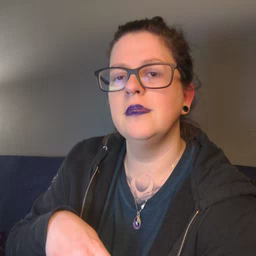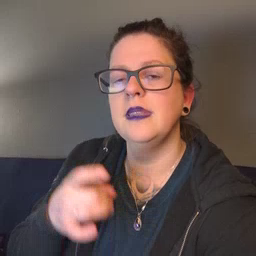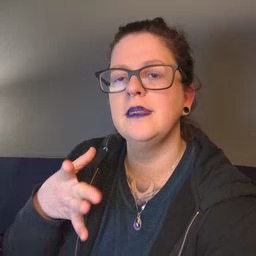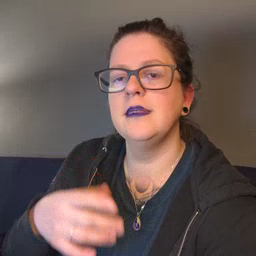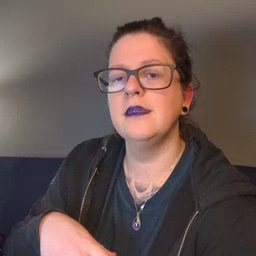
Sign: hate